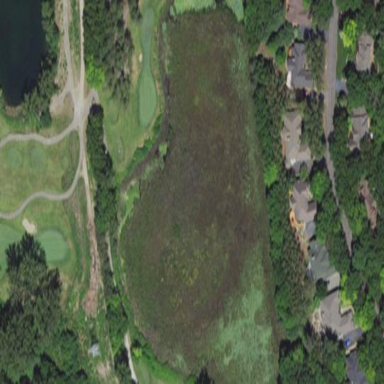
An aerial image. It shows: Water hazard on golf course. The hazard is natural water feature.